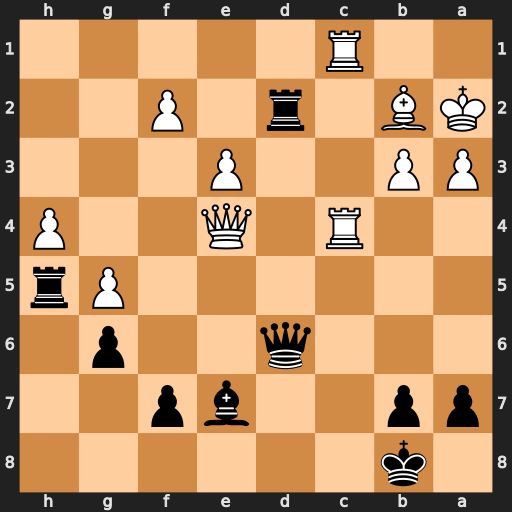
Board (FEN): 1k6/pp2bp2/3q2p1/6Pr/2R1Q2P/PP2P3/KB1r1P2/2R5
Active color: b
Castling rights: -
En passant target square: -
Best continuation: Qxa3+ Kb1 Rxb2#